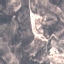
Land use / land cover class: HerbaceousVegetation